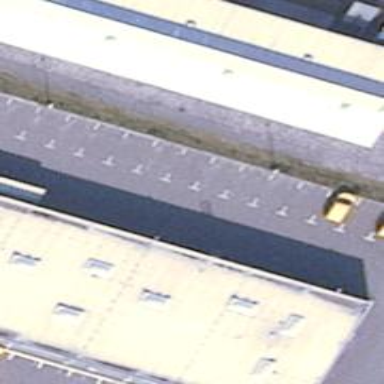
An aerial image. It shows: Parking area with surface.